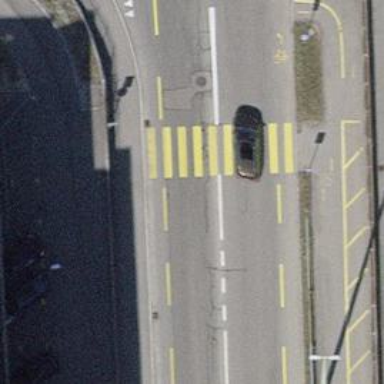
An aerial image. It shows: Uncontrolled pedestrian crossing with zebra markings and island.